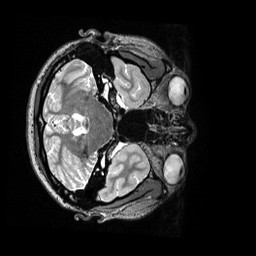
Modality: T2w
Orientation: axial
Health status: healthy
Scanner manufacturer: siemens
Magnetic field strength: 3 T
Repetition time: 3.2 s
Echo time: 0.565 s